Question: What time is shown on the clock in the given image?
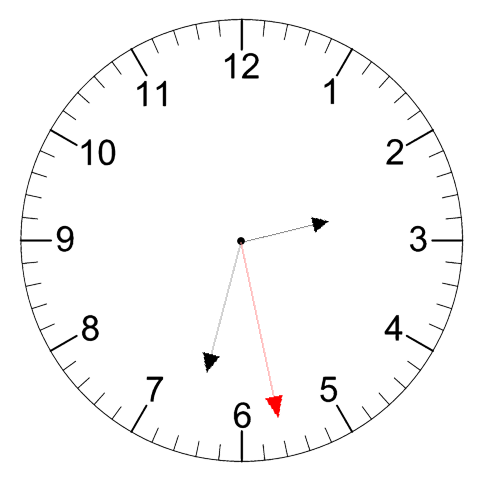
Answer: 02:32:28